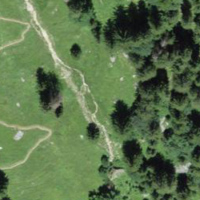
EUNIS habitat code: 23
Species observed at this site:
Clinopodium vulgare